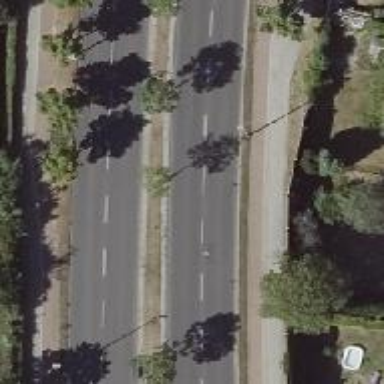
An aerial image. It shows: Avenue lined with broadleaved deciduous trees.